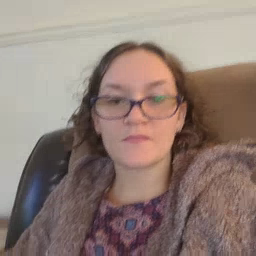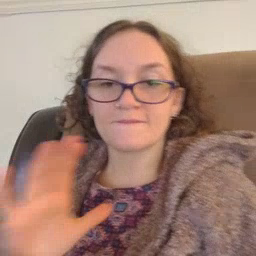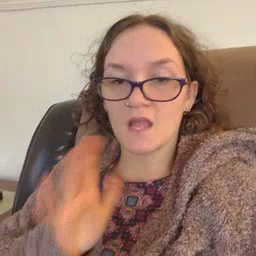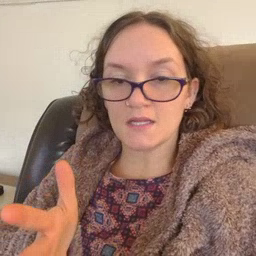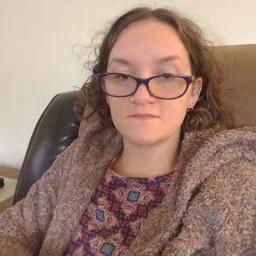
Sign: fine